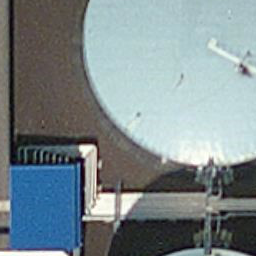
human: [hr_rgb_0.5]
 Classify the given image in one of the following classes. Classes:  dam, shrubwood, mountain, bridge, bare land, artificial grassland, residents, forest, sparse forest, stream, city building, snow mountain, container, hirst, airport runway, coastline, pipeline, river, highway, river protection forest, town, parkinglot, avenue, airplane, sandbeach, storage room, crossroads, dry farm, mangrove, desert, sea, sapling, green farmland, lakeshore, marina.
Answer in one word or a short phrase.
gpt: storage room